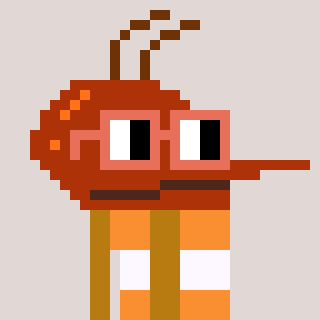
a pixel art character with square orange glasses, a mosquito-shaped head and a gold-colored body on a warm background